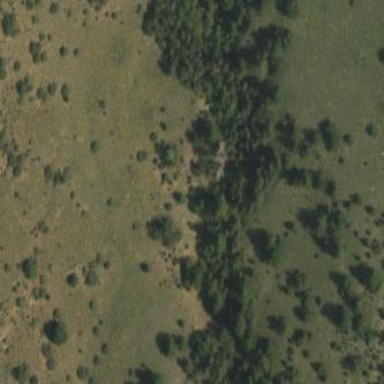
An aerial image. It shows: Woodland area filled with evergreen needle-leaved trees.